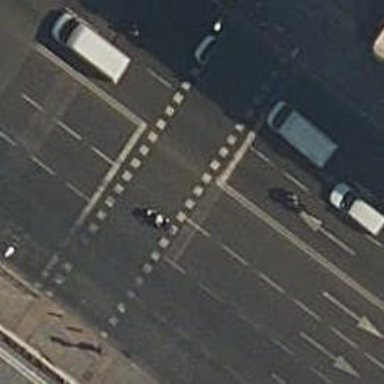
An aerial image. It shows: Zebra crossing with traffic signals.